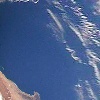
Label: water